Question: I seem to be having an issue with Chrome's computes styles. On certain elements on certain installations of chrome, the computed style differs from the css

The error occurs on several elements throughout the page but does not appear in safari or firefox on the same computer. Only half of the developers on the project have had this issue and it seems to come and go every few days...
Any ideas?
EDIT: I have a retina MPB and another developer with the issue has a 13" MacBook Air both running Mountain Lion
EDIT 2: This is the block of css that produces the computed style in the screenshot (although not the only one with the error
'''
#nav-items div.item {
margin-left: -4px;
height: 64px;
display: inline-block;
text-align: center;
font-family: "HelveticaNeueW01-77BdCn 692722";
font-size: 26px;
text-shadow: 0px 1px 0px rgba(255,255,255,0.90);
line-height: 64px;
background-color: eee;
border-top: 1px double #ccc;
}
'''
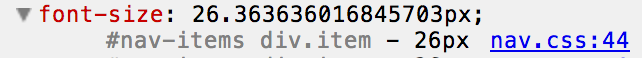
Answer: I reproduced the same issue with the following code and View -> Zoom In (once)
This changed my font size from 26px to 26.363636016845703px
'''
<!DOCTYPE html>
<html>
<head>
<style type="text/css">
#nav-items div.item {
margin-left: -4px;
height: 64px;
display: inline-block;
text-align: center;
font-family: "HelveticaNeueW01-77BdCn 692722";
font-size: 26px;
text-shadow: 0px 1px 0px rgba(255,255,255,0.90);
line-height: 64px;
background-color: eee;
border-top: 1px double #ccc;
}
</style>
</head>
<body>
<div id="nav-items">
<div class="item">Hello World</div>
</div>
</body>
</html>
'''
The fix was to change the zoom back to normal: View -> Actual Size